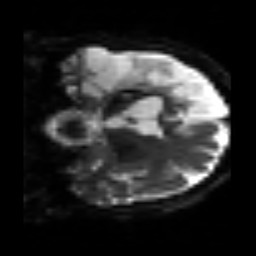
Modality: sbref
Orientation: coronal
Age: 46
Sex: male
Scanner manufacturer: siemens
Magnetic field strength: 3 T
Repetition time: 3.2 s
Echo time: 0.081 s